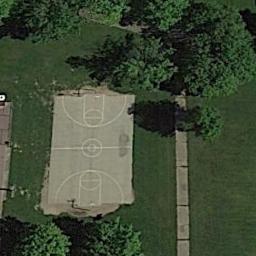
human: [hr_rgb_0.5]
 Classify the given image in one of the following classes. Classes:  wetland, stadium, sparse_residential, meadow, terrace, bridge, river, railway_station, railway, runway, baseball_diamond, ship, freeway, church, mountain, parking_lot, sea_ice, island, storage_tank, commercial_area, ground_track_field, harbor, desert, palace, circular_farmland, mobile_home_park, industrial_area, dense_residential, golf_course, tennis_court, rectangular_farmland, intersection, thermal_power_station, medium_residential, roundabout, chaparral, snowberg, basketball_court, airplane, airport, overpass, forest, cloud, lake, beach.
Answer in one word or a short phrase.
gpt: basketball_court